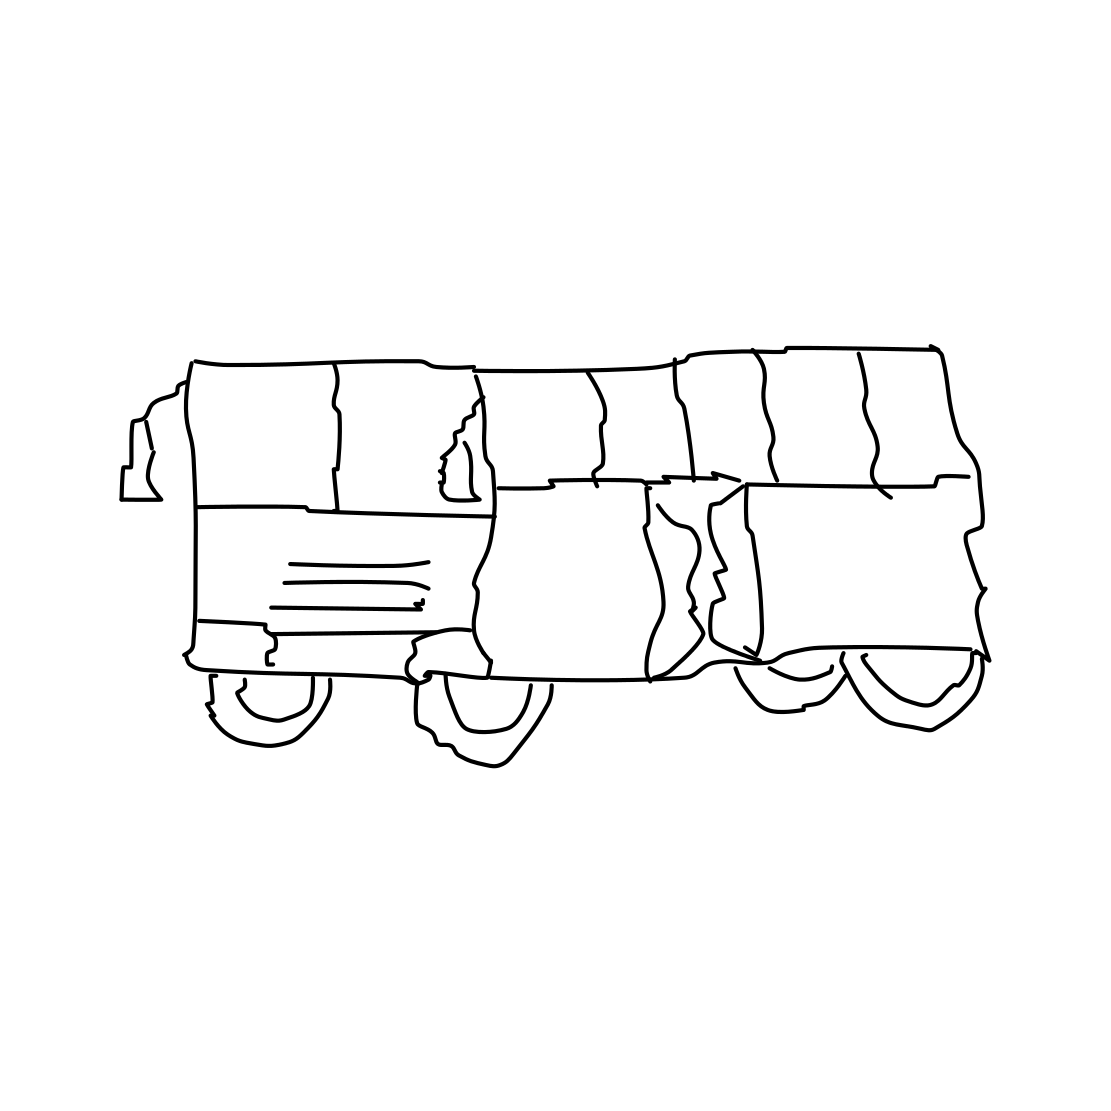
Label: bus